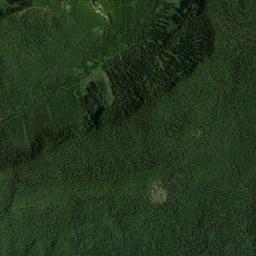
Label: forest